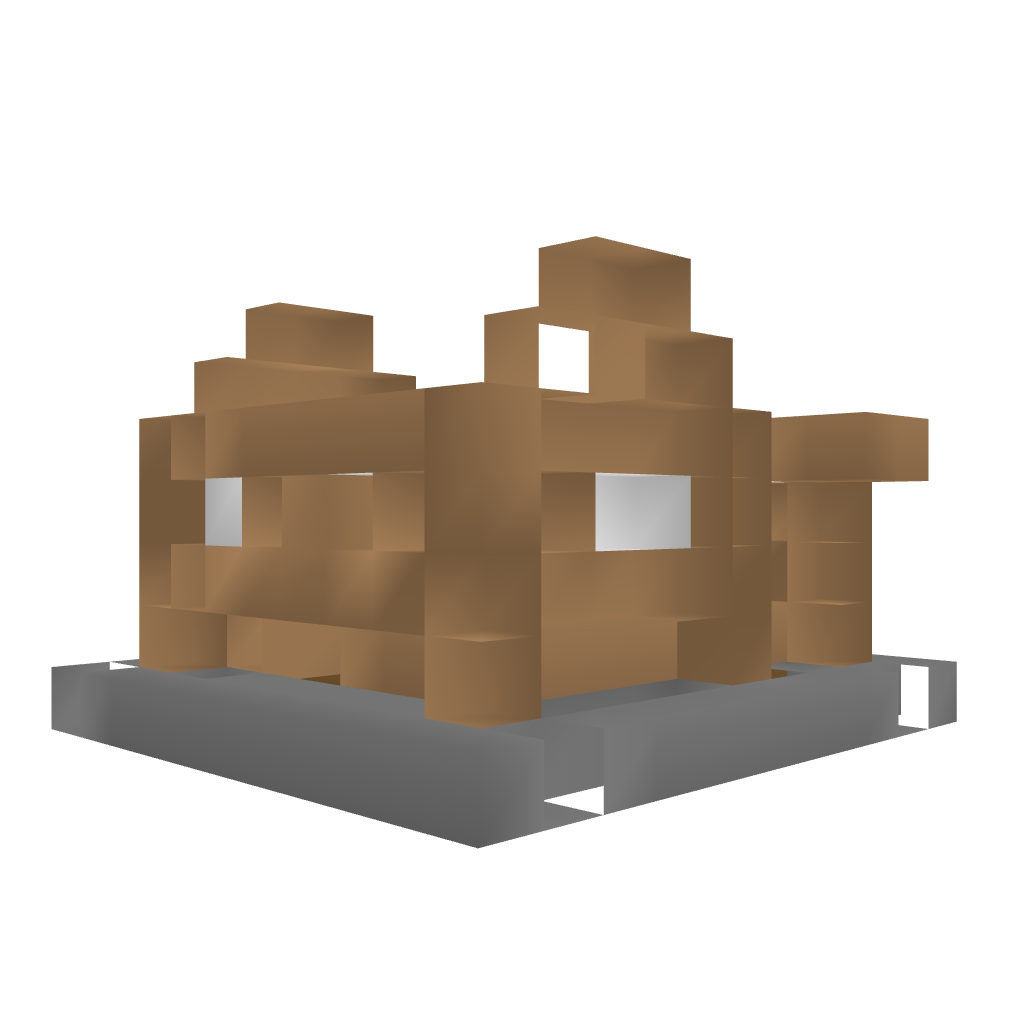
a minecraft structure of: Small Survival Shack bad low quality